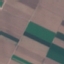
Land use / land cover: AnnualCrop